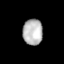
Tissue: lung
Cell type: Epithelial cells
Senescence score: 0.1952
Nuclear area (px): 500
Mean DAPI intensity: 185.666